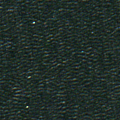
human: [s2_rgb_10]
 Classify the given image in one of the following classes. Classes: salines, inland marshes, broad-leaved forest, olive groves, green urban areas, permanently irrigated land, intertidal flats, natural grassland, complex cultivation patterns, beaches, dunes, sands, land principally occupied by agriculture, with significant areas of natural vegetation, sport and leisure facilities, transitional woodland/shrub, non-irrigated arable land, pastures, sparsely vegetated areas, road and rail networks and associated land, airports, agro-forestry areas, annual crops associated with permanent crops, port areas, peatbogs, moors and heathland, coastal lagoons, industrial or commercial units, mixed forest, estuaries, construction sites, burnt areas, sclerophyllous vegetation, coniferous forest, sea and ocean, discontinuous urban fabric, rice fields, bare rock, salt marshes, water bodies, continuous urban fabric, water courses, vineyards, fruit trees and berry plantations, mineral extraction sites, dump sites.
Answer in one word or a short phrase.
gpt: sea and ocean